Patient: sex M, age 68
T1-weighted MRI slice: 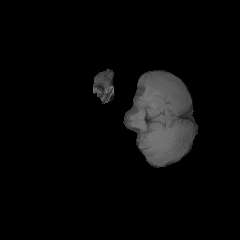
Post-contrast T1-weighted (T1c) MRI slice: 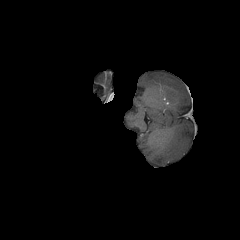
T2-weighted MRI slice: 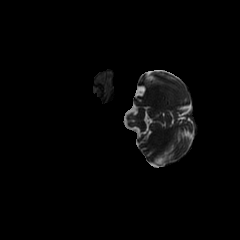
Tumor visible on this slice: no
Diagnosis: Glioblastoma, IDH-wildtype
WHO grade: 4